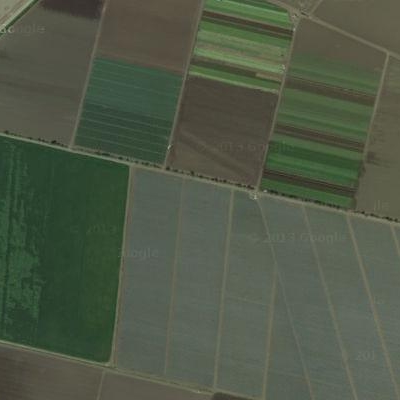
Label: Field